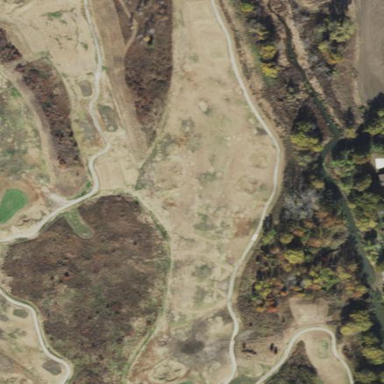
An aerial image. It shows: Area of rough grass used for golf.